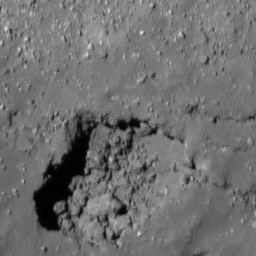
Pit: Tharp 2
Host crater: Tharp
Host type: impact_melt
Lunar coordinates: latitude -30.539, longitude 145.555